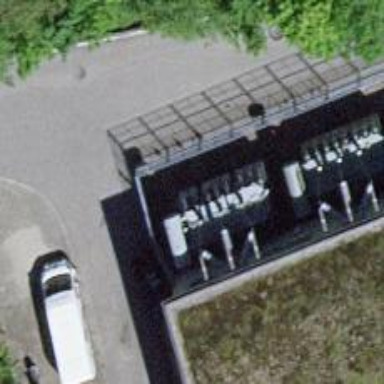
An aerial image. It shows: Transformer.